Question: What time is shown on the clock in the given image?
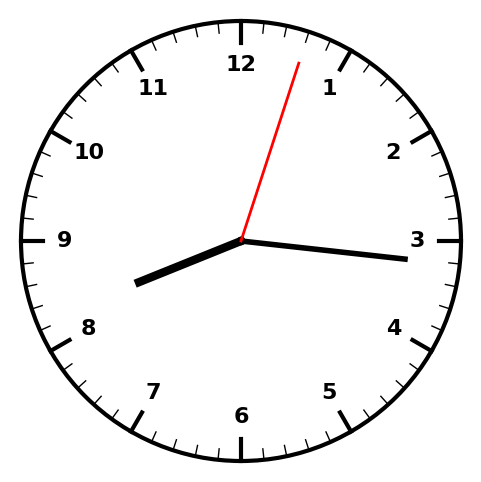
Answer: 08:16:03